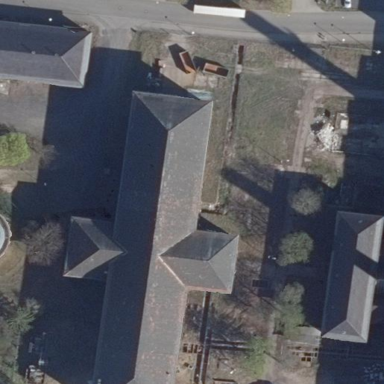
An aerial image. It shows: Building with hipped roof made of black roof tiles.